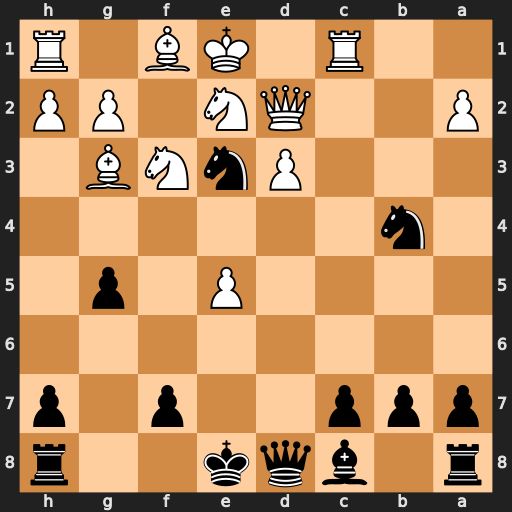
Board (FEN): r1bqk2r/ppp2p1p/8/4P1p1/1n6/3PnNB1/P2QN1PP/2R1KB1R
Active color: b
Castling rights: Kkq
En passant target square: -
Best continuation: Nxd3+ Qxd3 Qxd3